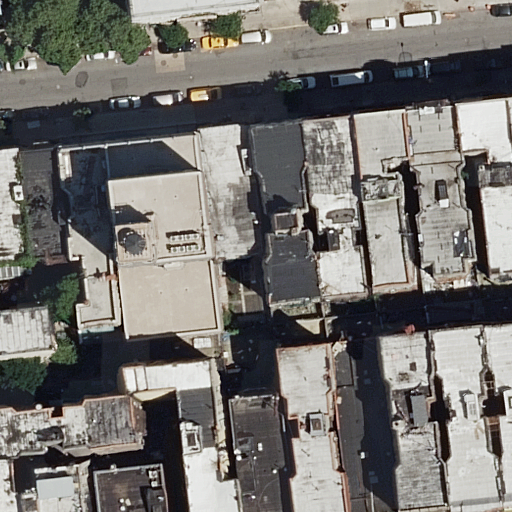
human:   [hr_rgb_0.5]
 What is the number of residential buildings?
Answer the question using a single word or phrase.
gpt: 22

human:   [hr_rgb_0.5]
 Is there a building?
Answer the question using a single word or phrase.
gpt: yes

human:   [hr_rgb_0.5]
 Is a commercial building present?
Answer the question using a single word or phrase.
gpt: no

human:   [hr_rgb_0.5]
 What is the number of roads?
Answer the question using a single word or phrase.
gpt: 1

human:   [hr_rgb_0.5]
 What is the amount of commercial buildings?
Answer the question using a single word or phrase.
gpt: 0

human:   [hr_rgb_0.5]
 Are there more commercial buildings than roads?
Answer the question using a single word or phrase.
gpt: no

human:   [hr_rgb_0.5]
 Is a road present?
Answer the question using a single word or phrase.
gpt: yes

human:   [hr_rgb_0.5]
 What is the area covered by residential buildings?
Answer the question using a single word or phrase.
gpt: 4545m2

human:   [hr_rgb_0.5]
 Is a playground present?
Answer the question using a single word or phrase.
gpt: yes

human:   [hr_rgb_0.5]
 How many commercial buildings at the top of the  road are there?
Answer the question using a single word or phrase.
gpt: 0

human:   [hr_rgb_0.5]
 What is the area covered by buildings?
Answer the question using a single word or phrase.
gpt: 4545m2

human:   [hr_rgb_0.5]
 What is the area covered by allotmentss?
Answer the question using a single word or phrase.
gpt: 83m2

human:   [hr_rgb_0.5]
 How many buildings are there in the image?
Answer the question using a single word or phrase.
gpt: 22

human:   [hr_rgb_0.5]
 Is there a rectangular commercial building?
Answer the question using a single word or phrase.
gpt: no

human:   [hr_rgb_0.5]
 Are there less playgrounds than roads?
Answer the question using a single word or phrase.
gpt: no

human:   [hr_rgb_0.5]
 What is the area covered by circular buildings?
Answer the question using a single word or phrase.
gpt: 0m2

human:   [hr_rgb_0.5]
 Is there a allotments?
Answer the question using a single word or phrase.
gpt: yes

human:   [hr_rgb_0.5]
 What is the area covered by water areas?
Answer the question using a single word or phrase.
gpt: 0m2

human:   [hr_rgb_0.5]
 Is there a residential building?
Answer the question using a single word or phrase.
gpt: yes

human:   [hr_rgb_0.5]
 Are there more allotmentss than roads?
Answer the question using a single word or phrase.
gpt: no

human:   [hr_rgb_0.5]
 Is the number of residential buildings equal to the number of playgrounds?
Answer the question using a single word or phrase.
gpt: no

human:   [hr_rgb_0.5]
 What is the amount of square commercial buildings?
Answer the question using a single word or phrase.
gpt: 0

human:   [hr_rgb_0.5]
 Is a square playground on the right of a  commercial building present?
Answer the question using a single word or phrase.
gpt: no

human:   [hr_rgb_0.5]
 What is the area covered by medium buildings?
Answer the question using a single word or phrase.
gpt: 2420m2

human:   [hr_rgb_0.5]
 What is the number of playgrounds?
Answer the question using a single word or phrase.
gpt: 1

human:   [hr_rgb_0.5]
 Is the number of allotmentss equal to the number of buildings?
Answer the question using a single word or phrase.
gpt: no

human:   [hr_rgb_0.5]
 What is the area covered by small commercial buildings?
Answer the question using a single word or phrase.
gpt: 0m2

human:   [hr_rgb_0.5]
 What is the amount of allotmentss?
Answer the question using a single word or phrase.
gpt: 1

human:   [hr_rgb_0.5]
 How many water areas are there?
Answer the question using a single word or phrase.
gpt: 0

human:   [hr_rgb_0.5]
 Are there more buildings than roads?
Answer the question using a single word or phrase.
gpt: yes

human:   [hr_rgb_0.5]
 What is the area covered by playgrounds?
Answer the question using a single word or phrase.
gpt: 543m2

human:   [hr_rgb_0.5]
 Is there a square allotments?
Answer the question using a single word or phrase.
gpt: no

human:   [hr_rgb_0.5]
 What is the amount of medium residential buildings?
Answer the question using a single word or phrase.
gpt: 9

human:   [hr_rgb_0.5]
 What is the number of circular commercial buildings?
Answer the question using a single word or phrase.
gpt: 0

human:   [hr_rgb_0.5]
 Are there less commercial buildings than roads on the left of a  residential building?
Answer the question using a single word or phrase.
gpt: no

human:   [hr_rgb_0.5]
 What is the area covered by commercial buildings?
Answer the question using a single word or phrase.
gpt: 0m2

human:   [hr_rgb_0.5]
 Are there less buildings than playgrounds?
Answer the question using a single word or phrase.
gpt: no

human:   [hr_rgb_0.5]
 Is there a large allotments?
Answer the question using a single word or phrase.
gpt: no

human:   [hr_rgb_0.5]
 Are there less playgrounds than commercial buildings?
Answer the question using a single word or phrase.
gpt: no

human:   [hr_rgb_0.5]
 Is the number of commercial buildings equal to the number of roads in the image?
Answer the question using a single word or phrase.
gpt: no

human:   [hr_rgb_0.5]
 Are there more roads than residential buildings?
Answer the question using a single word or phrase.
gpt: no

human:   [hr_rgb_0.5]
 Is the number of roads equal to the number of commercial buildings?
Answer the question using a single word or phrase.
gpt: no

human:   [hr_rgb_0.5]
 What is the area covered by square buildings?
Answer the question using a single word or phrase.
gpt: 0m2

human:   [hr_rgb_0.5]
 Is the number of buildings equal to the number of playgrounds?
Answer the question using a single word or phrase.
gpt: no

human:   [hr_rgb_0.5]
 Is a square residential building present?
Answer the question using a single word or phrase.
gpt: no

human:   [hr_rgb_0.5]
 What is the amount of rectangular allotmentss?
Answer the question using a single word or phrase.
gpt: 1

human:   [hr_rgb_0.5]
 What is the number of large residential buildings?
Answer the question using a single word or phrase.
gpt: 2

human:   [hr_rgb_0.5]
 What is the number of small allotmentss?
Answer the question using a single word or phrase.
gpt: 1

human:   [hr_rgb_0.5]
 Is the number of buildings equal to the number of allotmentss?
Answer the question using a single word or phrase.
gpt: no

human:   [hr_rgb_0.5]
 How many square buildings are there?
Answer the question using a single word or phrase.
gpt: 0

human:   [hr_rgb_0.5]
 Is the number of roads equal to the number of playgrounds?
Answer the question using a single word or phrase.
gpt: yes

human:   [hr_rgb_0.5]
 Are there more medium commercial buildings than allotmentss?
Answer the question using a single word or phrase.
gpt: no

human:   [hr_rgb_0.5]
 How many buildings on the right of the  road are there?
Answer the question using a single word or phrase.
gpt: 10

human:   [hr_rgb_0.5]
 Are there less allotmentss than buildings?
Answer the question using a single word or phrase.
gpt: yes

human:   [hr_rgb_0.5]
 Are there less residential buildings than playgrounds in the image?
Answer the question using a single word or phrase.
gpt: no

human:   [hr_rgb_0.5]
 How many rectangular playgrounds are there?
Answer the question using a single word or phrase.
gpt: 1

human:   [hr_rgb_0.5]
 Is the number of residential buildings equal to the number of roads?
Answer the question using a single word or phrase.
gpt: no

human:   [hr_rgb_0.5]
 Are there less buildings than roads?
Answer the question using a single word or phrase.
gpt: no

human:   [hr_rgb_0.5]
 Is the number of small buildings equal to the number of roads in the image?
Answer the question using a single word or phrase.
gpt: no

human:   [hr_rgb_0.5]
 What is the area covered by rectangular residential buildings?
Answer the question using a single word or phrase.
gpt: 914m2

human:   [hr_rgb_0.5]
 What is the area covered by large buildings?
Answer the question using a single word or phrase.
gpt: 1655m2

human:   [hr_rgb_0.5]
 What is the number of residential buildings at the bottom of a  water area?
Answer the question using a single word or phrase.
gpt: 0

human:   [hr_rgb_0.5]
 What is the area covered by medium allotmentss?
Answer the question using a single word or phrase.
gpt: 0m2

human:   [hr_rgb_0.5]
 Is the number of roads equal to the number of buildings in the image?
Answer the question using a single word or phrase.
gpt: no